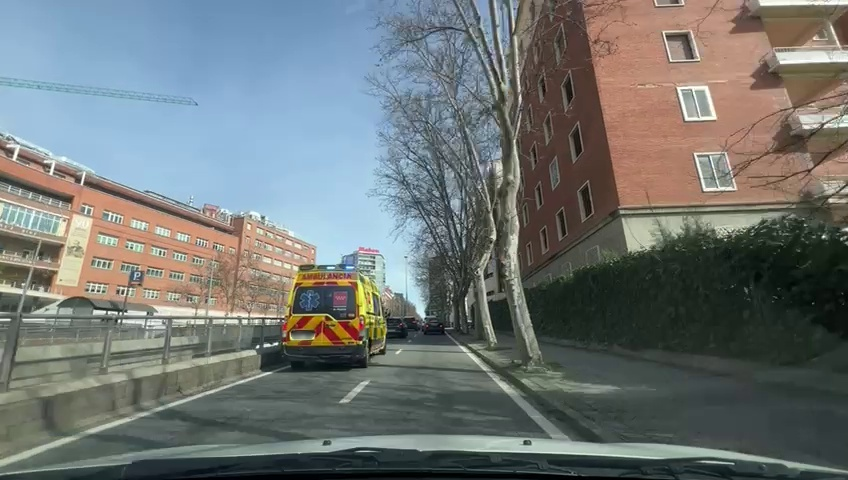
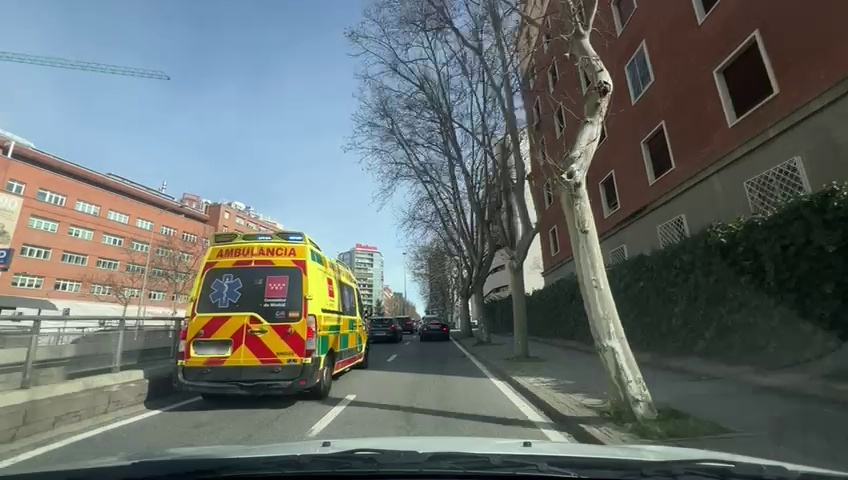
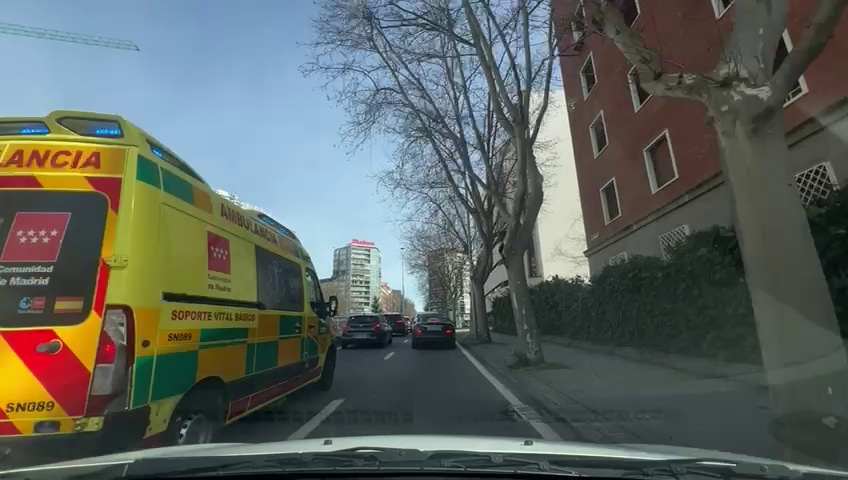
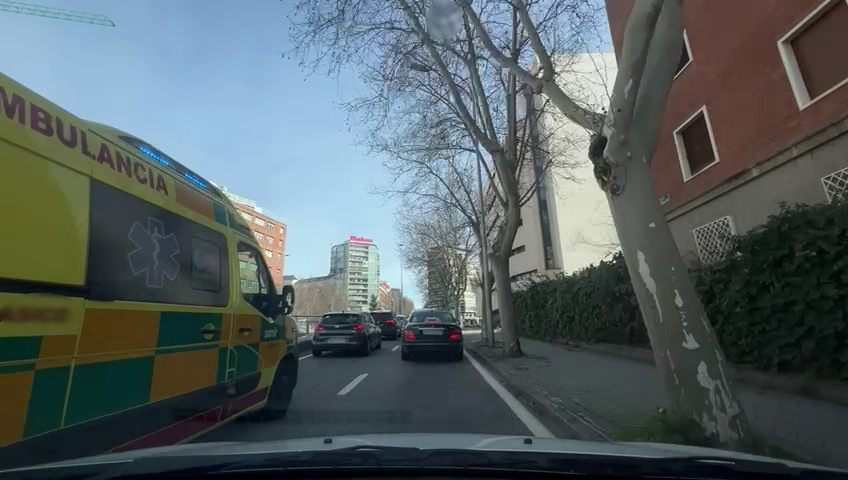
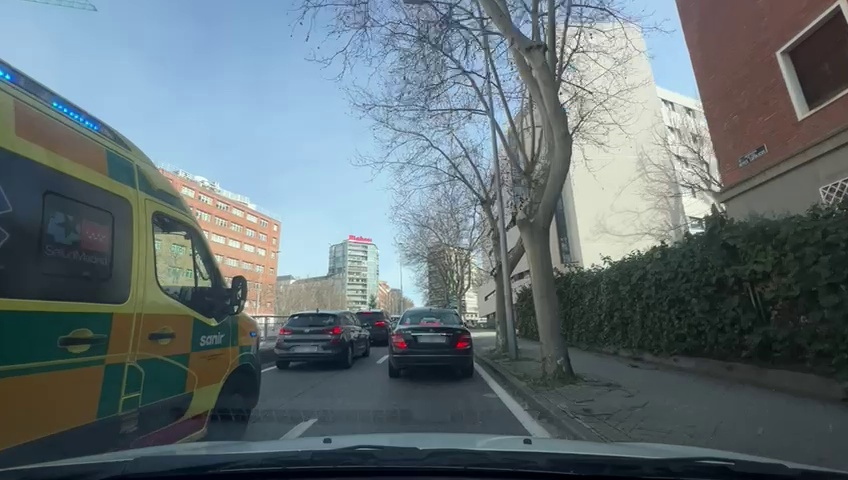
Situation: Leading braking
Question: Is there a vehicle directly ahead in the ego lane with brake lights on?
Answer: Yes
Reasoning: It can be seen that leading vehicle is stopped with it's beake lights on.

Situation: Leading braking
Question: Is the distance between the ego vehicle and the vehicle ahead decreasing?
Answer: Yes
Reasoning: AS the leading vehicle is stopped the distance between it and the ego vehicle is decreasing over time.

Situation: Leading braking
Question: Is either the ego vehicle or the leading vehicle stationary?
Answer: Yes
Reasoning: The leading vehicle is stationary.

Situation: Leading braking
Question: Is the ego vehicle decelerating due to dense traffic or congestion ahead?
Answer: Yes
Reasoning: The are multple vehicles ahead of the ego vehicle closely spaced.